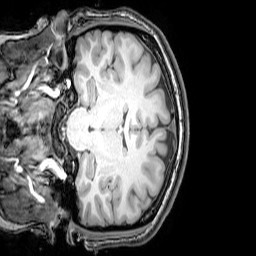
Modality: T1w
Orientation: coronal
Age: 23
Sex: female
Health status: healthy
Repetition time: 0.081 s
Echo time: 0.037 s